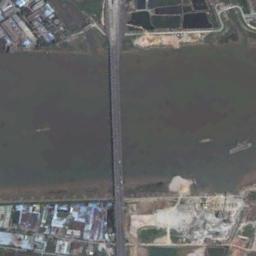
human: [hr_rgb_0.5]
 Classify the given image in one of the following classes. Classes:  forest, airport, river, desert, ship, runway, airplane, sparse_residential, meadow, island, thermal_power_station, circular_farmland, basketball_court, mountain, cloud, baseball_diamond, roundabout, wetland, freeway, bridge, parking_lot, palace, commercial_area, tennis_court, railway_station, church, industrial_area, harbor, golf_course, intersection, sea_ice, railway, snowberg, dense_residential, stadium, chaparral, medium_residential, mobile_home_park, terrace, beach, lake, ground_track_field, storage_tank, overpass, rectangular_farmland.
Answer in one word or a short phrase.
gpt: bridge